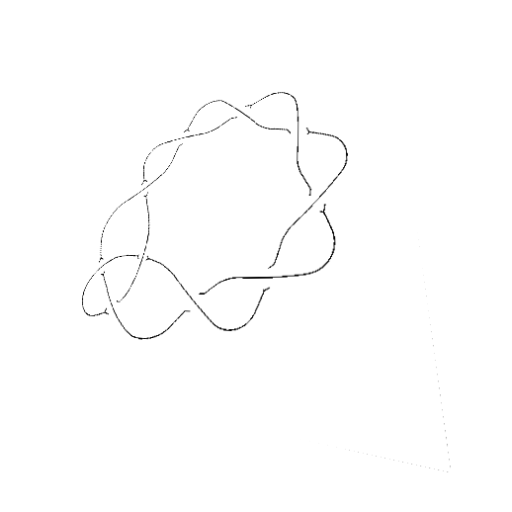
Crossing number: 10